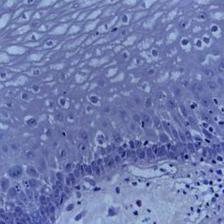
Diagnosis: Normal